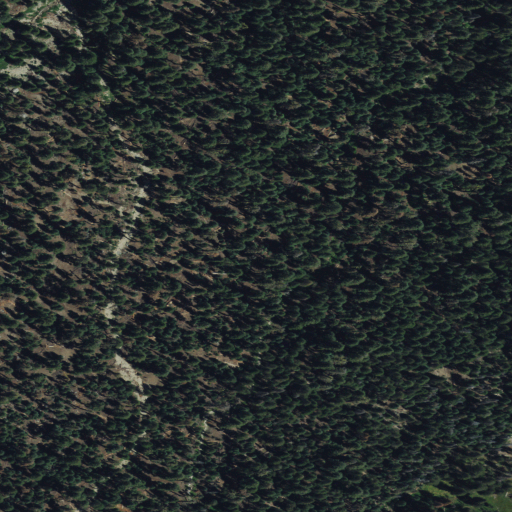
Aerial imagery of plain(s) in California named Willow Meadow containing evergreen forest and grassland